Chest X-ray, PA view. Patient: 63 years old, sex M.
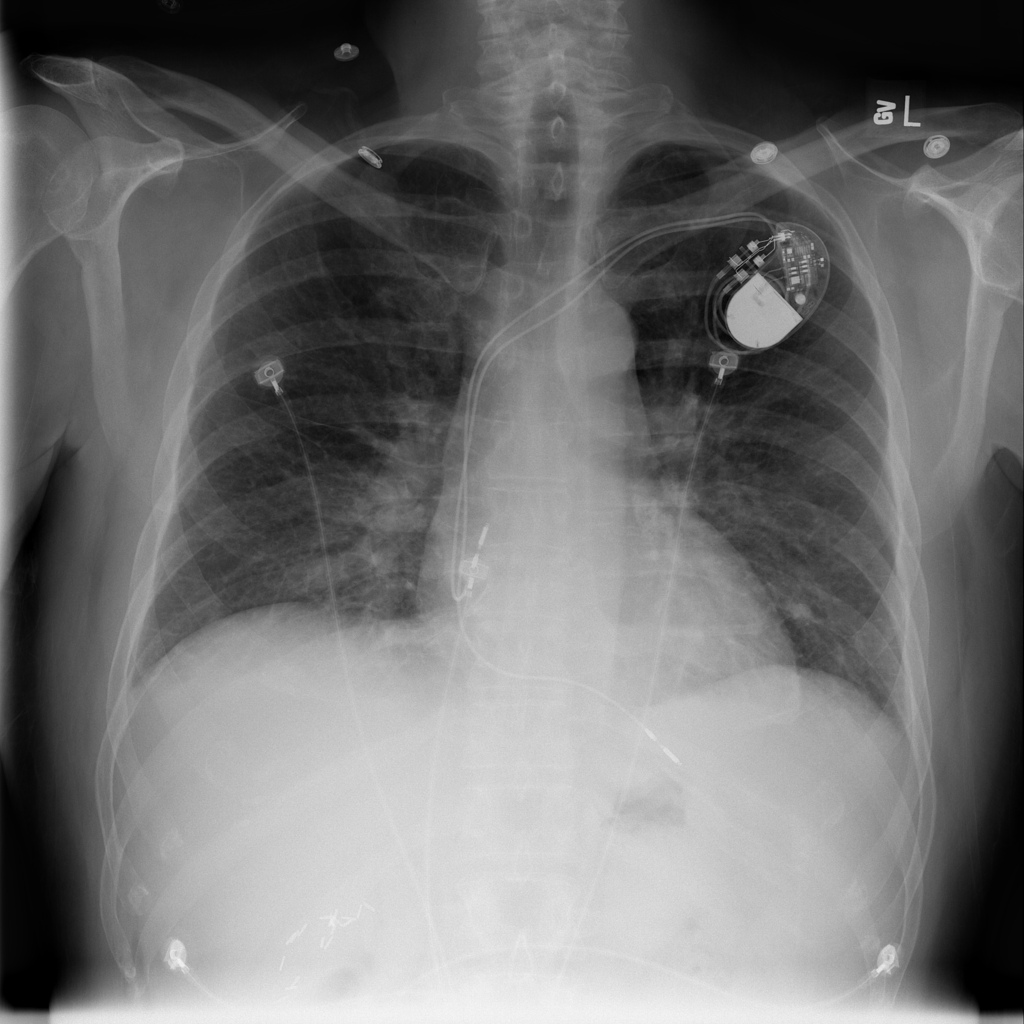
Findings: Edema, Effusion